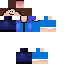
A male human skin with medium skin, wearing brown long hair dressed in a blue hoodie and blue pants, featuring a closed mouth.